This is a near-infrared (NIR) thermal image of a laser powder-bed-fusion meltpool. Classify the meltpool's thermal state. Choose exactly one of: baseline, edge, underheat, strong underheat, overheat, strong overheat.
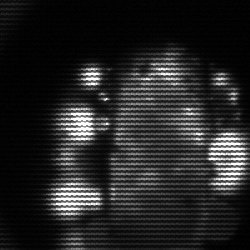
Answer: strong underheat